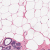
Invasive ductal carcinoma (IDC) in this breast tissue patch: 0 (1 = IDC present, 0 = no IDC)